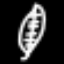
Label: leaf